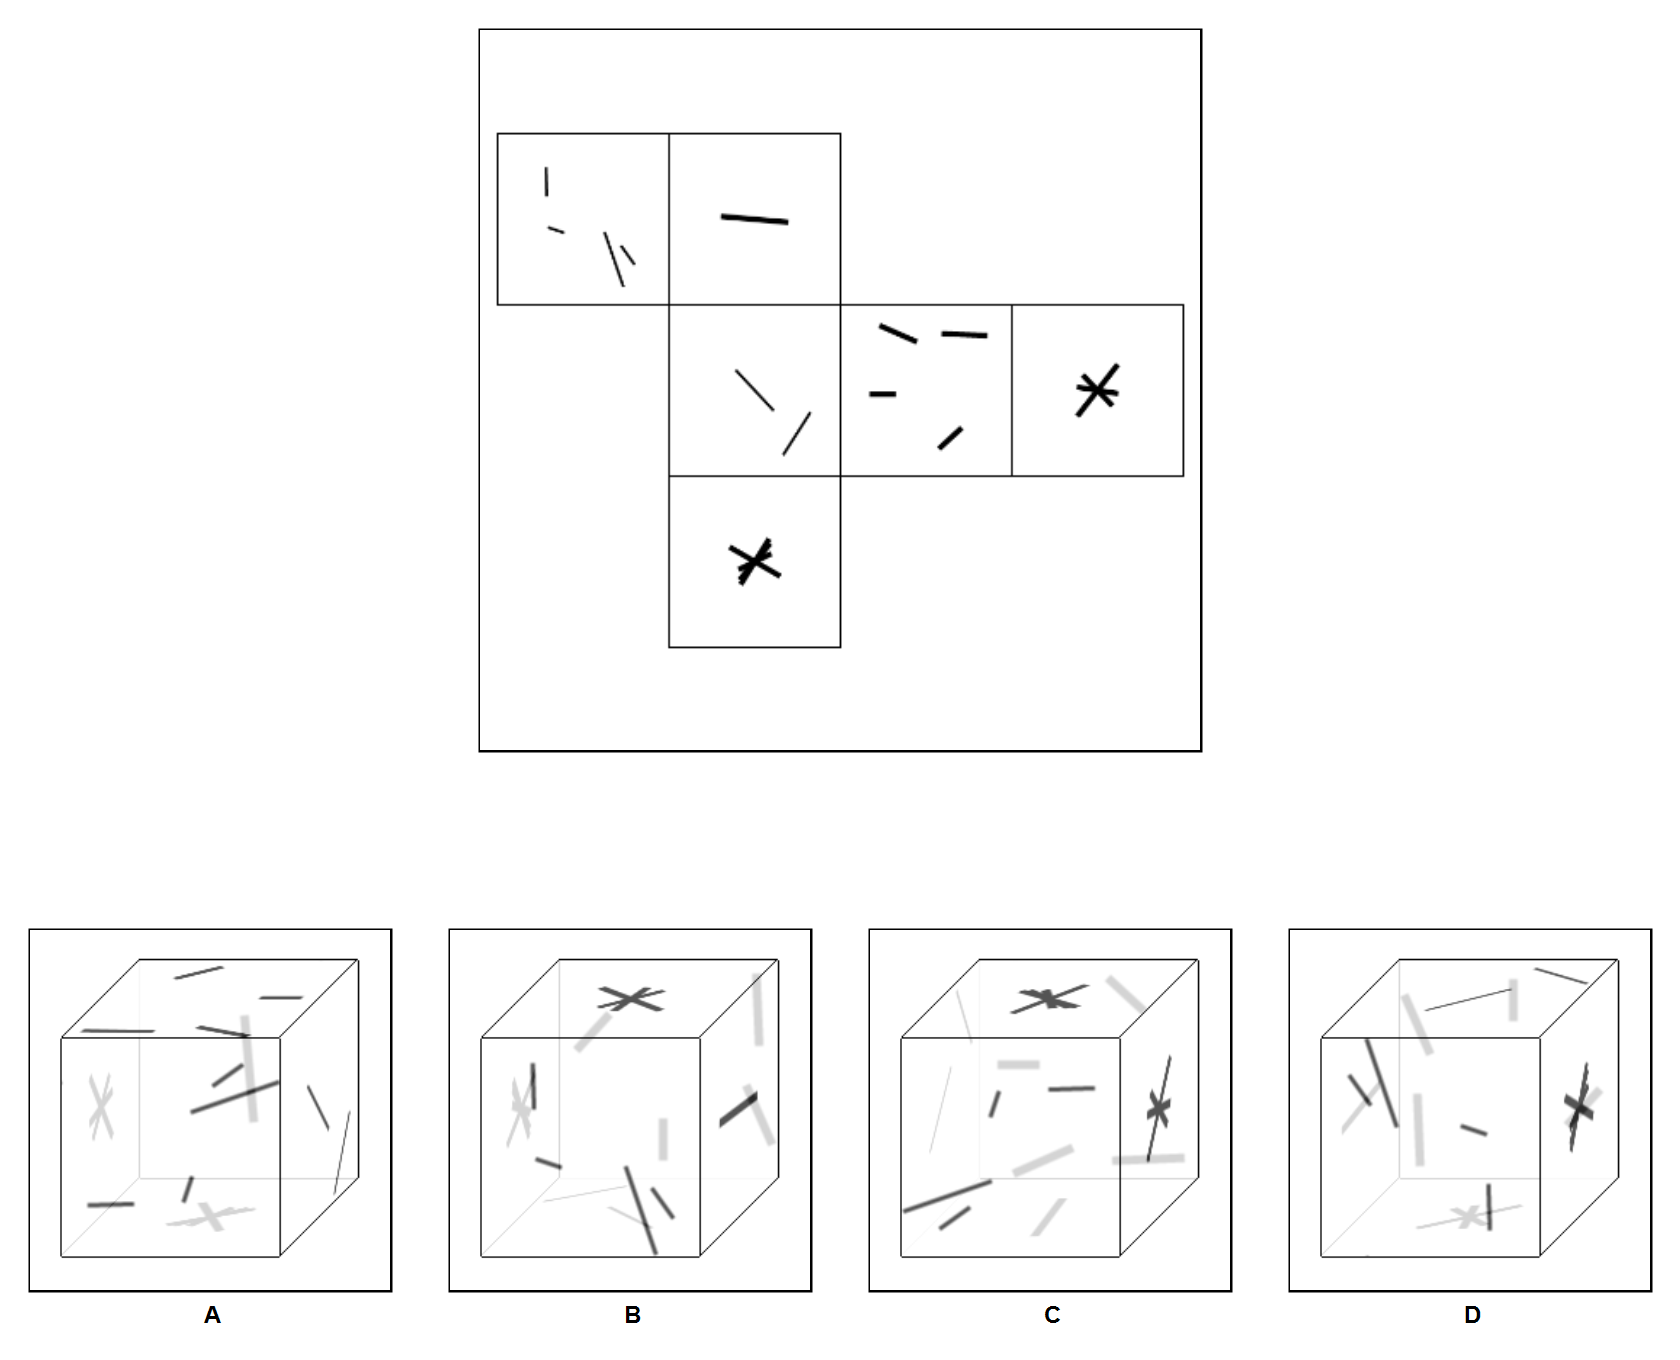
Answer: A